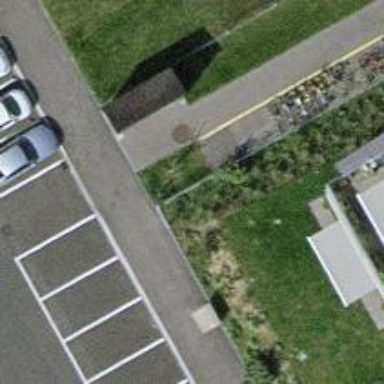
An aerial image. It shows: Bicycle parking facility.